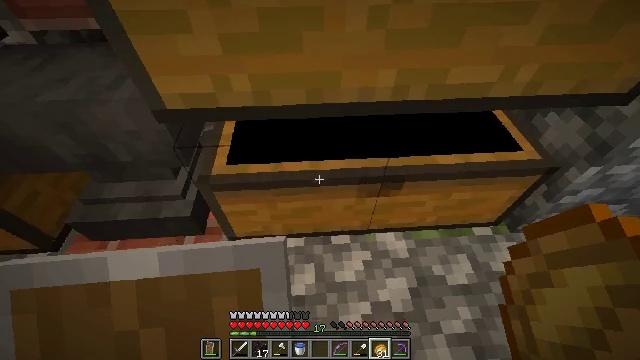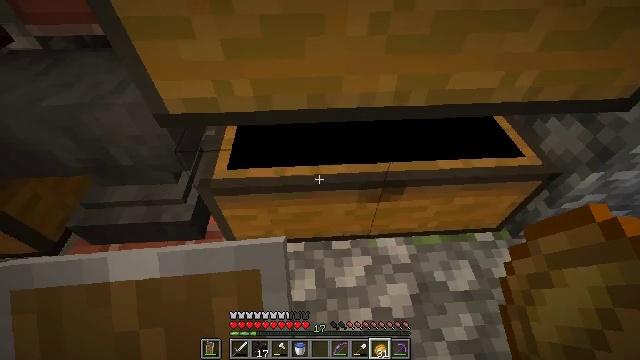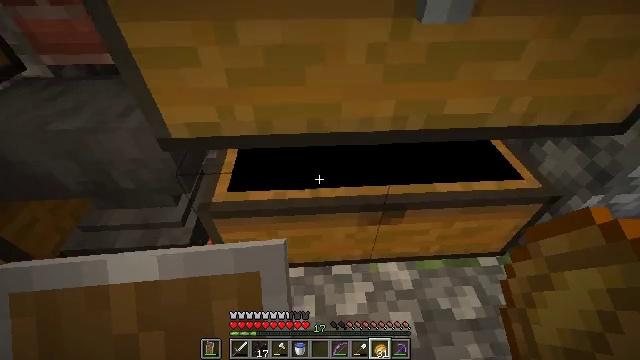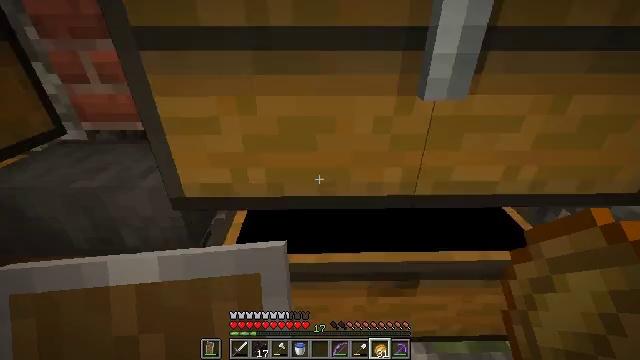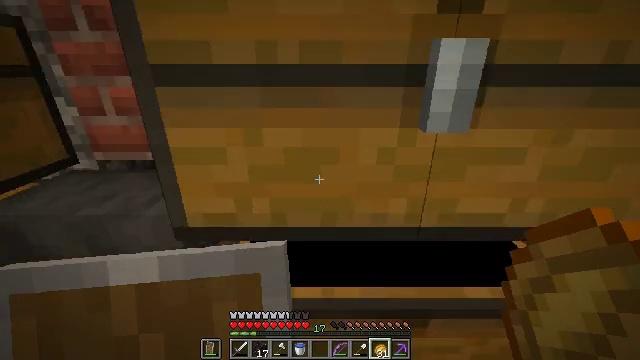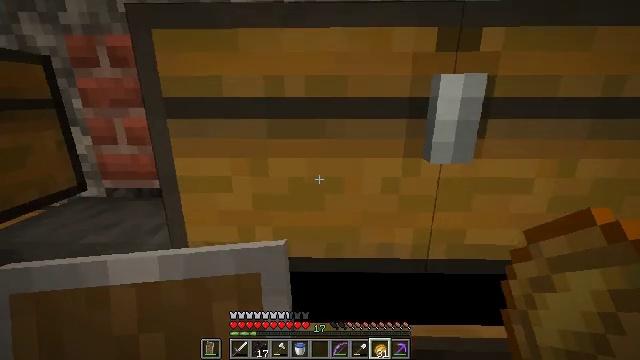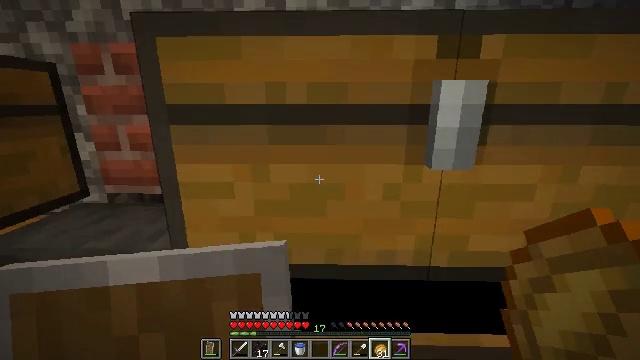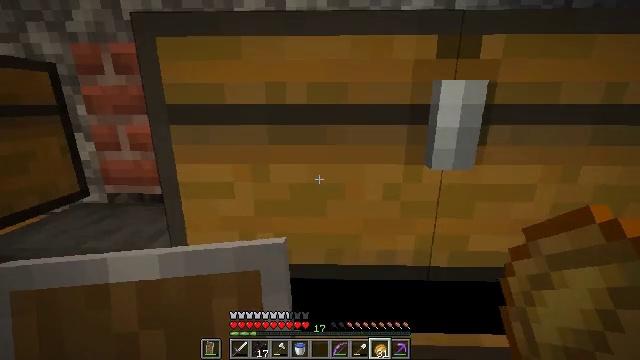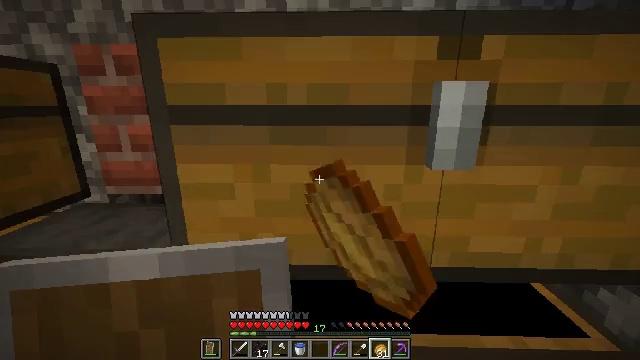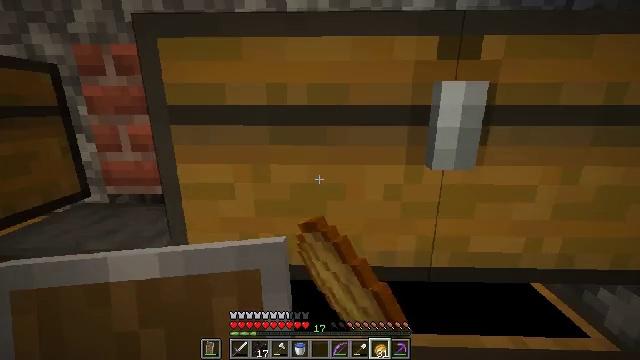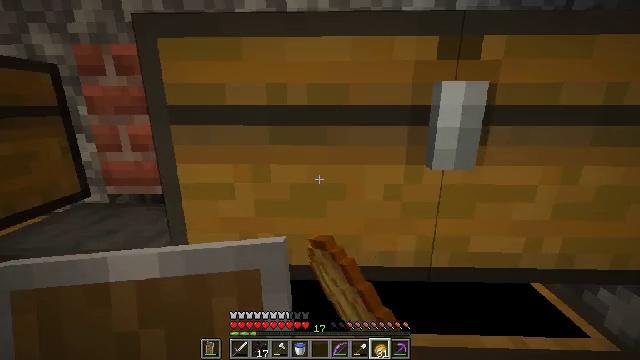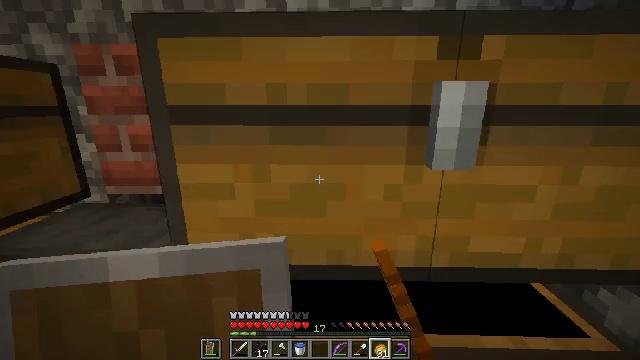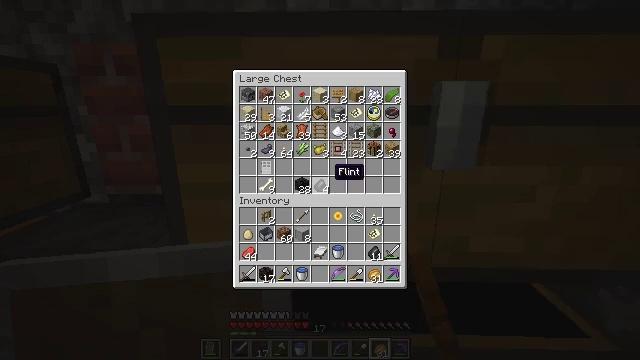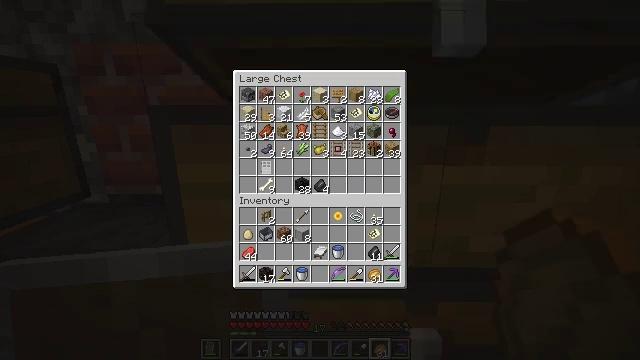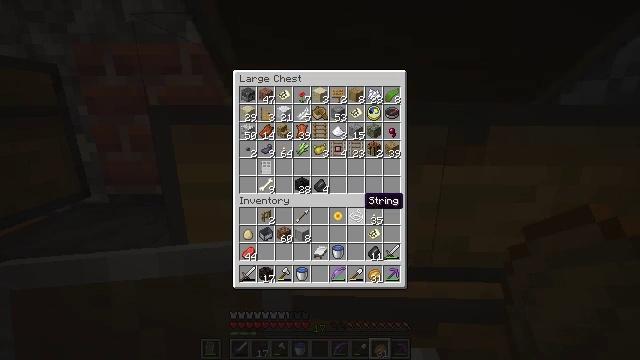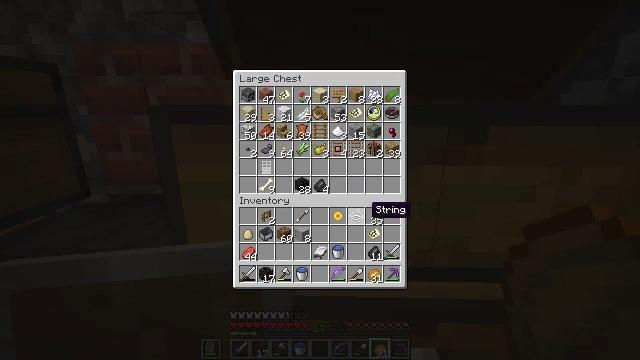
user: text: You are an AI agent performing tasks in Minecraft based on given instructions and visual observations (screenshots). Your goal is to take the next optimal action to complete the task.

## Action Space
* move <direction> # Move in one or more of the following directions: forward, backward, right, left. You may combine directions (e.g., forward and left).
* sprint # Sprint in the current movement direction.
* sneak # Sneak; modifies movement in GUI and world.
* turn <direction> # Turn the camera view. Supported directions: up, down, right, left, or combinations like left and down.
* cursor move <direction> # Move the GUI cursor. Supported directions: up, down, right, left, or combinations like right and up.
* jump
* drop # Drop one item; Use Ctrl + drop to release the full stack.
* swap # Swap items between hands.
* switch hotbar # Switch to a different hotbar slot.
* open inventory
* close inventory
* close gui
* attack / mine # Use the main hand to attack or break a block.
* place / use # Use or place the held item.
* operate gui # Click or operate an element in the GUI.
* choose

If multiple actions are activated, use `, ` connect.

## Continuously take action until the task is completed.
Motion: motion action
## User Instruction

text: Mine the chest to collect it.
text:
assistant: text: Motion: turn up, open inventory
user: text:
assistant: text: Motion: turn up, open inventory
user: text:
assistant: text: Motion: turn left and up
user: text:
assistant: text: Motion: turn left and up
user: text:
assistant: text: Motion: turn left and up
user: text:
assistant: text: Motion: turn up
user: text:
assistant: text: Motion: use / place
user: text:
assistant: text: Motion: use / place
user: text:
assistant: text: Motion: no_op
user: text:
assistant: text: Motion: no_op
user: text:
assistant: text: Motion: no_op
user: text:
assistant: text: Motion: turn right
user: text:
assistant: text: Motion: turn right and down
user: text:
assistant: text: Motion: turn right and down
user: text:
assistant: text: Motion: turn right and down
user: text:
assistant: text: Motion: no_op
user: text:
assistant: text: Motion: no_op
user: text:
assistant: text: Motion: no_op
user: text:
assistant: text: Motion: no_op
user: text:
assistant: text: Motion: no_op
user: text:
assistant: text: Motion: no_op
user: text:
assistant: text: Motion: no_op
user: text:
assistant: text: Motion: no_op
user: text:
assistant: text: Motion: no_op
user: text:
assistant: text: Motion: attack / mine
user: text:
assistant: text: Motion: attack / mine
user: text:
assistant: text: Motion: turn left and down
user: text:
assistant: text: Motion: turn left and down
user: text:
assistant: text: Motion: turn left and down
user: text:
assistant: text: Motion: no_op